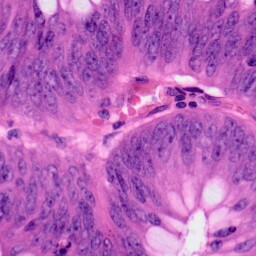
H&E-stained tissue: Colon